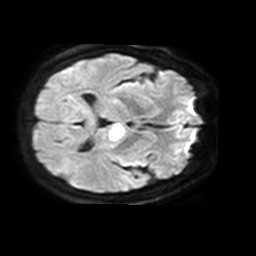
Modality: TRACE
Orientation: axial
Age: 64
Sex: female
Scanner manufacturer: philips
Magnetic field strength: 1.5 T
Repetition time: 4.824 s
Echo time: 0.07764 s